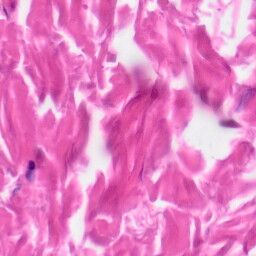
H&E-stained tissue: Skin